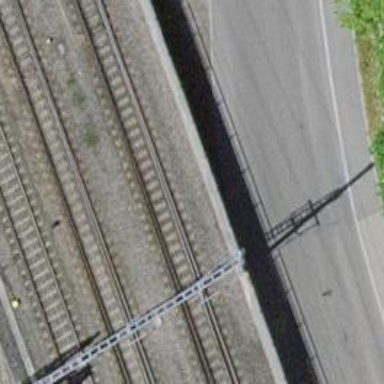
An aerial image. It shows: Railway switch.